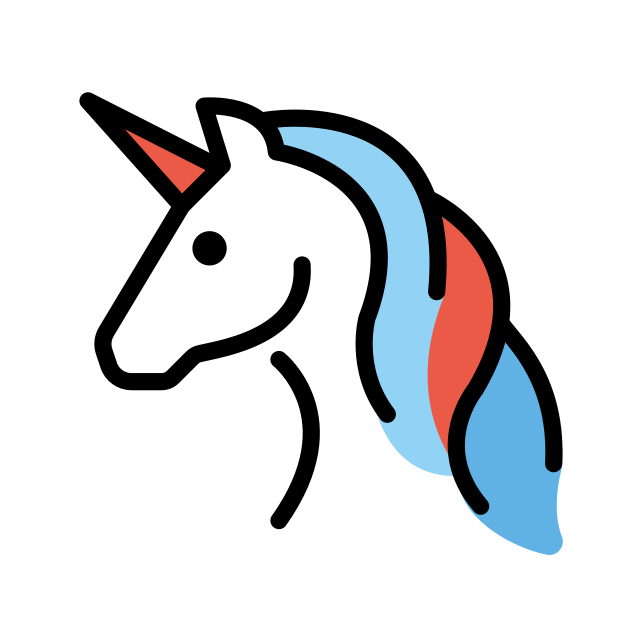
Emoji: 🦄
Name: unicorn face
Unicode: 0x1f984